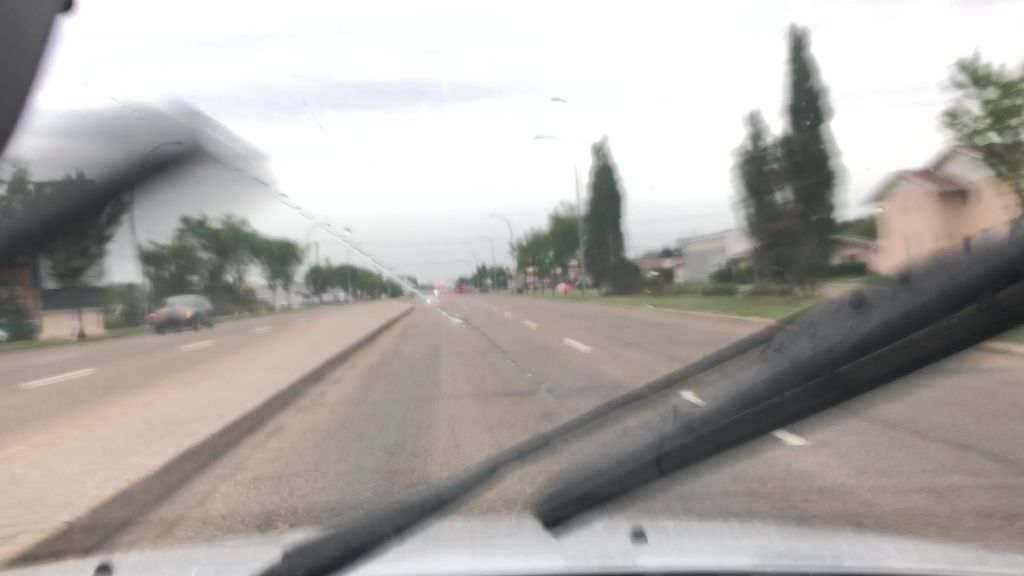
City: edmonton